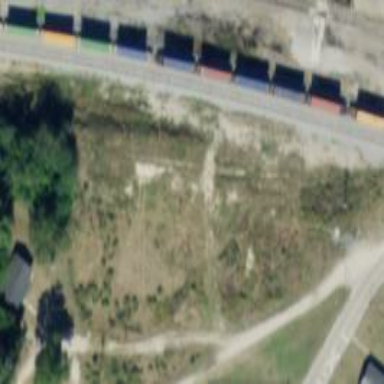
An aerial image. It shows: Disused railway spur.